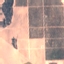
Land use / land cover: PermanentCrop